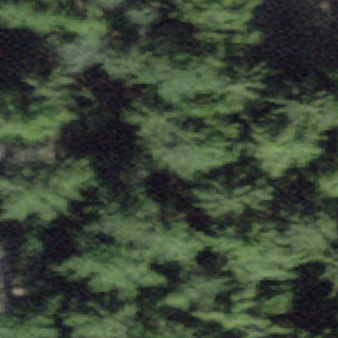
Label: other